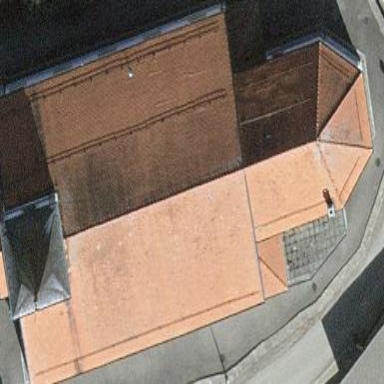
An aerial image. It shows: Church which is place of worship.